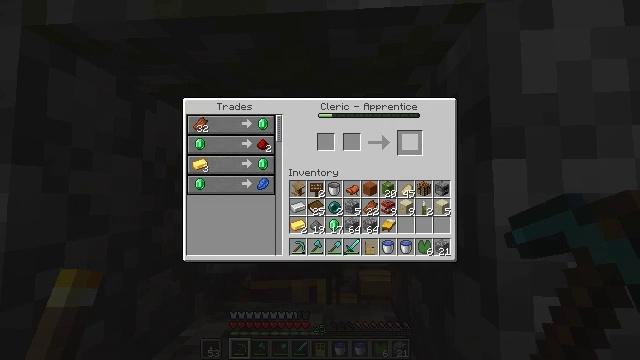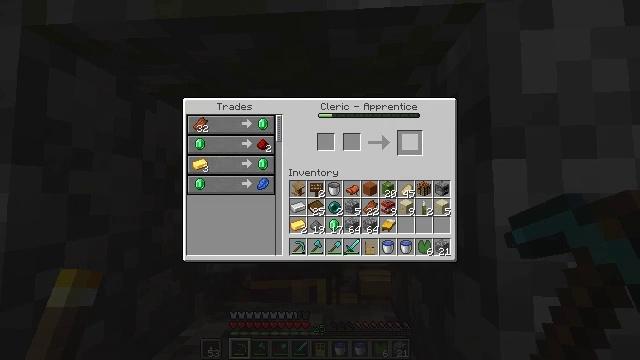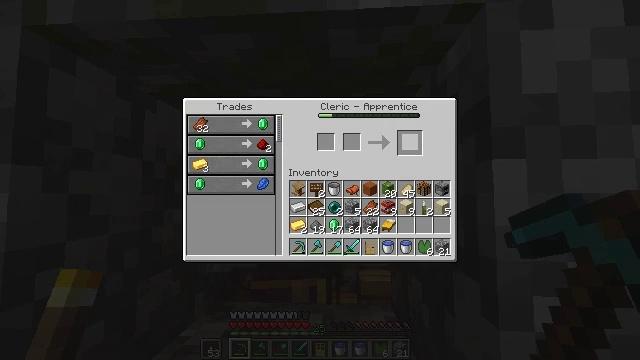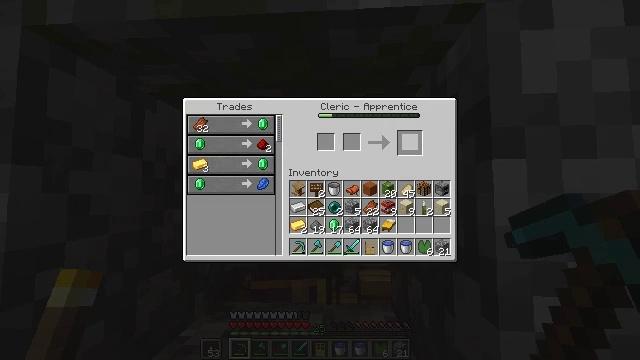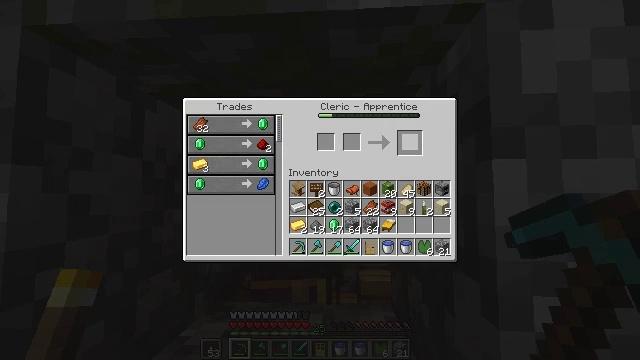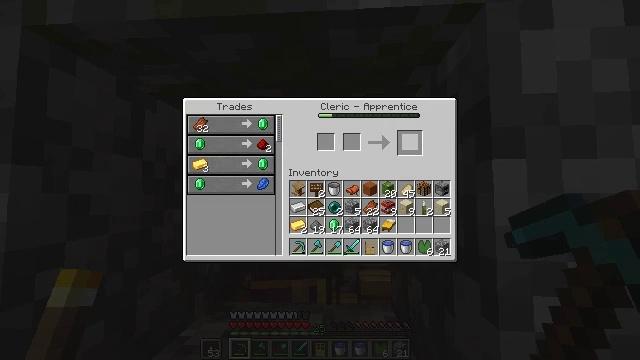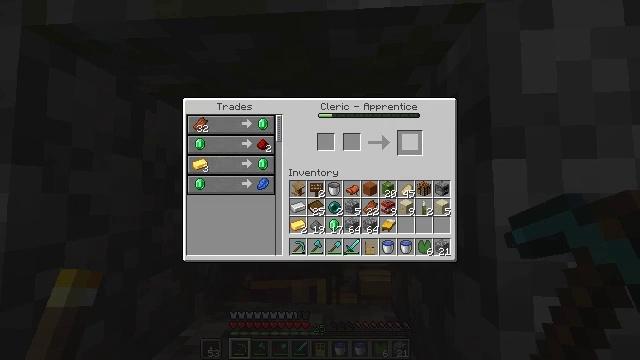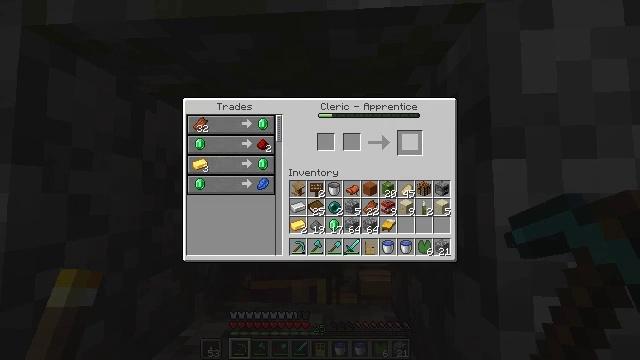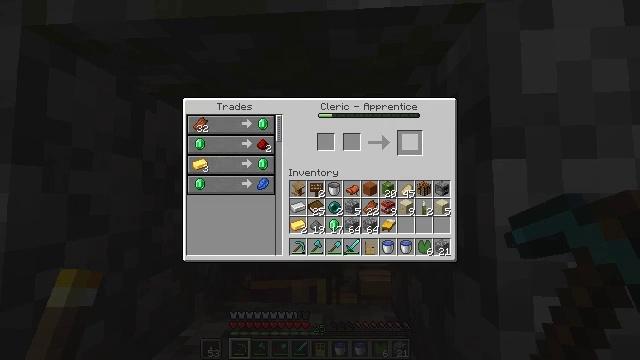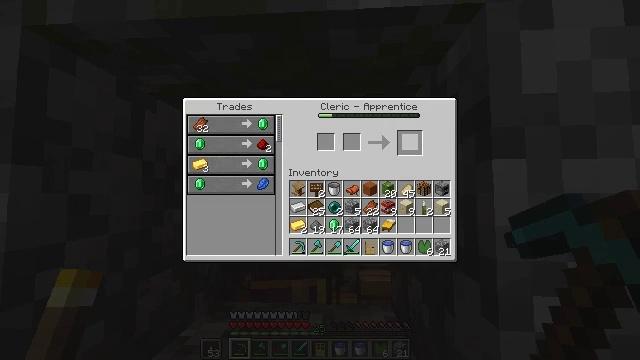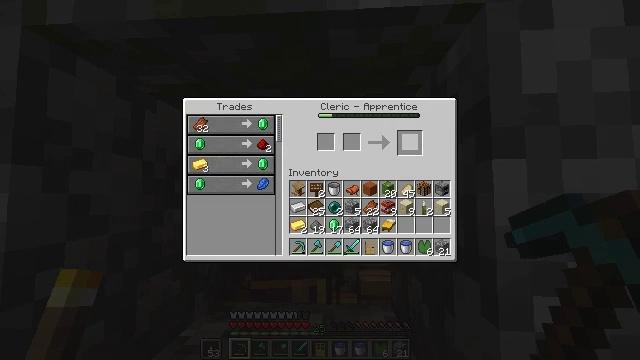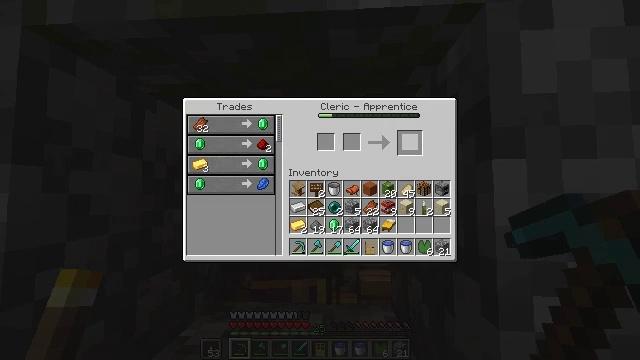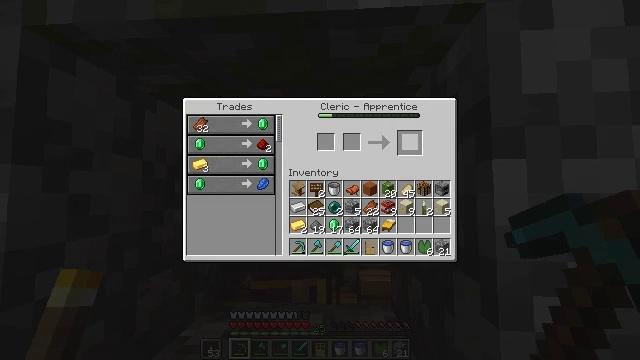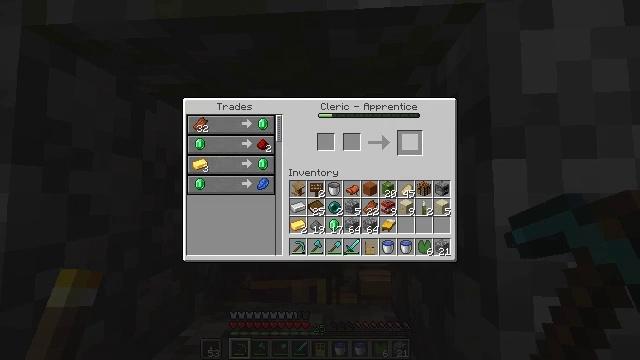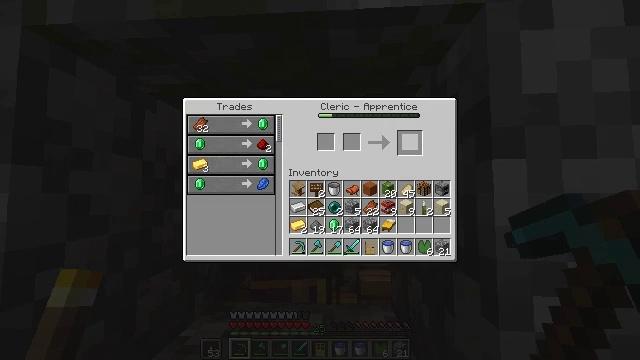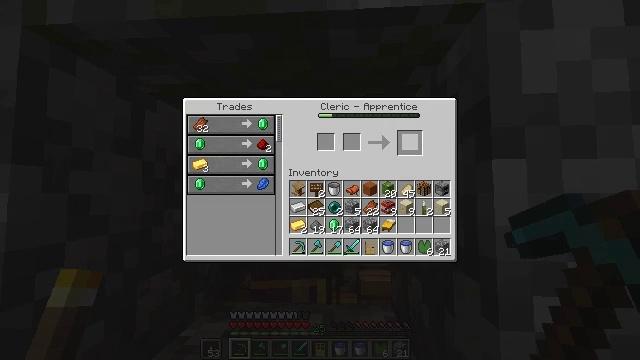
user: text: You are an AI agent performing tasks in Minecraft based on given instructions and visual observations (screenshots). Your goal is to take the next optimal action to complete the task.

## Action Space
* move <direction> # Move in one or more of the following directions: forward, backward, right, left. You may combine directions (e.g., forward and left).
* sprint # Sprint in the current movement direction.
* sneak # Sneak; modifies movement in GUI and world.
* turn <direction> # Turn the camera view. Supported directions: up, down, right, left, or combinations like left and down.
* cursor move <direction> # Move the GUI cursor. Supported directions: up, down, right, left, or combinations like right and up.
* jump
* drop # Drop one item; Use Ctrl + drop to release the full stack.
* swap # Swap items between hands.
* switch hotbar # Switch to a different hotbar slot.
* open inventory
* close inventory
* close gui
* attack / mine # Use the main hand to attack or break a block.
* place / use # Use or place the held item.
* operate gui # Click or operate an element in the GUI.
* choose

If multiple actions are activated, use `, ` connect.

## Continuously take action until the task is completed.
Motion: motion action
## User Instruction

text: Drop an oak door.
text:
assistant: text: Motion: no_op
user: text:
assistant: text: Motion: no_op
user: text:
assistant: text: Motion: no_op
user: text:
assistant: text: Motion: no_op
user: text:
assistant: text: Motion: no_op
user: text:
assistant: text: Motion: no_op
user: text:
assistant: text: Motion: no_op
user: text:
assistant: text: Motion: no_op
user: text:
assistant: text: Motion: no_op
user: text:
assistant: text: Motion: no_op
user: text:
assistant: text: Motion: no_op
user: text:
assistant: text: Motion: no_op
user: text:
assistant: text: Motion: no_op
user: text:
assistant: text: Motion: no_op
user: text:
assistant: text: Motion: no_op
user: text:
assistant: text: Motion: no_op
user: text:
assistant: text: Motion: no_op
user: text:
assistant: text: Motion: no_op
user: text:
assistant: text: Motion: no_op
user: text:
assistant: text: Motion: no_op
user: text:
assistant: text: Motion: no_op
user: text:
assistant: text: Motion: no_op
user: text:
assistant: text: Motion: no_op
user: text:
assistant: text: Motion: no_op
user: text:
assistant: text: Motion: no_op
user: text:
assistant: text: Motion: no_op
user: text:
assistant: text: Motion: no_op
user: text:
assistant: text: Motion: no_op
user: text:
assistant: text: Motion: no_op
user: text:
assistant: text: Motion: no_op